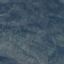
Land use / land cover class: HerbaceousVegetation